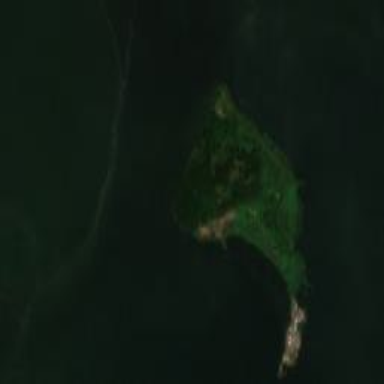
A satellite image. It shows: Islet.